Question: I'm trying to create simple progress bar for my webpage.
I've setup my code as followed:
'''
<div class="progress">
<p class="info">Some nice info</p>
<div class="update-progress">
<div class="update-progress-bar animate" style="width: 40%"></div>
</div>
'''
and my css like this:
'''
.progress {
position: relative;
margin: 20px -20px -20px;
padding: 15px;
background: #fafafa;
border-top: 1px solid #ccc;
border-bottom: 1px solid #ccc;
border-radius: 0 0 6px 6px;
background-image: -webkit-linear-gradient(top, #fafafa, #eaeaea 45%, #e1e1e1 65%, #f2f2f2);
background-image: -moz-linear-gradient(top, #fafafa, #eaeaea 45%, #e1e1e1 65%, #f2f2f2);
background-image: -o-linear-gradient(top, #fafafa, #eaeaea 45%, #e1e1e1 65%, #f2f2f2);
background-image: linear-gradient(to bottom, #fafafa, #eaeaea 45%, #e1e1e1 65%, #f2f2f2);
box-shadow: inset 0 1px white;
line-height: 21px;
color: #999;
text-shadow: 0 1px white;
}
.progress .info {
line-height: 16px;
font-size: 11px;
text-align: center;
}
.progress .update-progress {
clear: left;
margin-top: 5px;
/*margin: 12px 10px 4px;*/
height: 8px;
padding: 3px;
background: #ebebeb;
border-radius: 7px;
box-shadow: inset 0 2px 3px #000000, 0 1px white;
box-shadow: inset 0 2px 3px rgba(0, 0, 0, 0.2), 0 1px white;
}
.progress .update-progress-bar {
height: 100%;
background: #73c822;
border: 1px solid;
border-color: #6eb626 #62a21f #5a9122;
border-radius: 4px;
box-sizing: border-box;
background-image: -webkit-linear-gradient(top, #73c822, #67aa24);
background-image: -moz-linear-gradient(top, #73c822, #67aa24);
background-image: -o-linear-gradient(top, #73c822, #67aa24);
background-image: linear-gradient(to bottom, #73c822, #67aa24);
box-shadow: inset 0 1px rgb(255, 255, 255);
box-shadow: inset 0 1px rgba(255, 255, 255, 0.15);
/*ANIMACJA*/
-moz-transition: width .5s ease-in-out;
-o-transition: width .5s ease-in-out;
-webkit-transition: width .5s ease-in-out;
transition: width .5s ease-in-out;
}
.progress .animate {
content:"";
background-image: -webkit-gradient(linear, 0 0, 100% 100%, color-stop(.25, rgba(255, 255, 255, .2)), color-stop(.25, transparent), color-stop(.5, transparent), color-stop(.5, rgba(255, 255, 255, .2)), color-stop(.75, rgba(255, 255, 255, .2)), color-stop(.75, transparent), to(transparent));
background-image: -moz-linear-gradient(-45deg, rgba(255, 255, 255, .2) 25%, transparent 25%, transparent 50%, rgba(255, 255, 255, .2) 50%, rgba(255, 255, 255, .2) 75%, transparent 75%, transparent);
background-image: linear-gradient(-45deg, rgba(255, 255, 255, .2) 25%, transparent 25%, transparent 50%, rgba(255, 255, 255, .2) 50%, rgba(255, 255, 255, .2) 75%, transparent 75%, transparent);
z-index: 1;
background-size: 50px 50px;
-moz-animation: move 2s linear infinite;
-o-animation: move 2s linear infinite;
-webkit-animation: move 2s linear infinite;
animation: move 2s linear infinite;
overflow: hidden;
}
@-webkit-keyframes move {
0% {
background-position: 0 0;
}
100% {
background-position: 50px 50px;
}
}
@-moz-keyframes move {
0% {
background-position: 0 0;
}
100% {
background-position: 50px 50px;
}
}
@keyframes move {
0% {
background-position: 0 0;
}
100% {
background-position: 50px 50px;
}
}
'''
With this I have progress bar that looks like this:

My code is available here: <URL>
What I want to do now is to make it compatible with IE9.
For gradients I'm planning to use <URL>, but I have no idea how to do that progress animation.
How can I make this look good on IE9?
My first idea was to use animated gif as background in IE9, but maybe this can be made entirely without external images?
Can CSS3Pie background be animated?
EDIT:
Here is my temporary version: <URL>I'm using jQuery animate to animate background position.
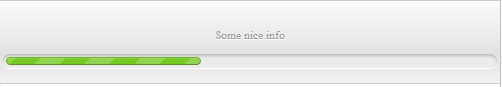
Answer: I honestly don't think that CSS3Pie is going to give you a good experience here.
It certainly can be controlled dynamically -- the CSS3Pie homepage provides evidence of this by allowing you to toggle the effects.
The problem is that animation is a lot more complex than simply toggling an effect on and off. Animating will require the browser to render each frame in quick succession.
I've never tried to animate with CSS3Pie. I'd guess that it would be possible, but it certainly won't work in conjunction with CSS animation, and I'd also be willing to bet that it would be an absolute hog for your browser performance.
CSS3Pie is great for spot effects, but is known to have performance problems when it's used a lot on a page. If the browser is having to re-process the CSS3Pie effects multiple times per second for an animation, that would definitely fall under my definition of "a lot".
I think you would be far better off just providing a solid-colour fall-back for older browsers. The gradient effect is nice, but it's really not worth sacrificing that much browser performance for it (especially given that the whole point is to show a progress bar, so you clearly need all the browser performance you can get).
If you only need to support IE9, then it is possible to achieve background effects like this without CSS3Pie, by using and SVG image for your background. This can be included in your CSS code as a data-URL, and works really well in plain CSS as a fall-back solution for IE9. <URL> for a generator tool that can provide you with the appropriate code.
The good thing about this solution is that it is pure CSS, so it will work perfectly with your existing animation; ie it's basically just a background image, so your animation by moving the image will just work. Yes, it's an image but it's not external to the CSS, so hopefully it meets your criteria. (you could, of course, also do this with a PNG image as a data-url, but SVG will probably be better)
Of course, this won't work for IE8, but you did specify IE9 in the question. If you need IE8 support or if you don't like the data-URL solution, then my advice is just to stick with a plain background colour as a fall-back.